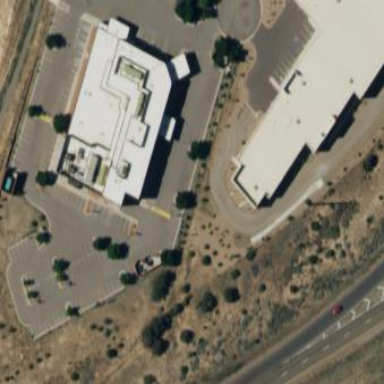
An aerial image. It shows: Building.